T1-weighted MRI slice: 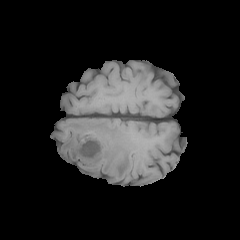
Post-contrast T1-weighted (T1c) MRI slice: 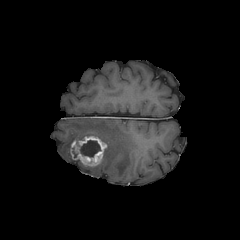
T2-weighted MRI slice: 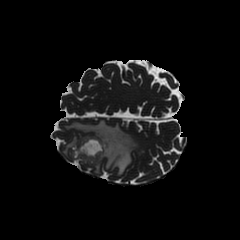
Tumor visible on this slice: yes